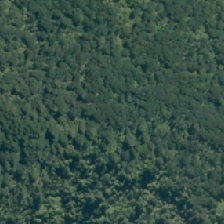
Land cover: indigenous_forest